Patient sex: F
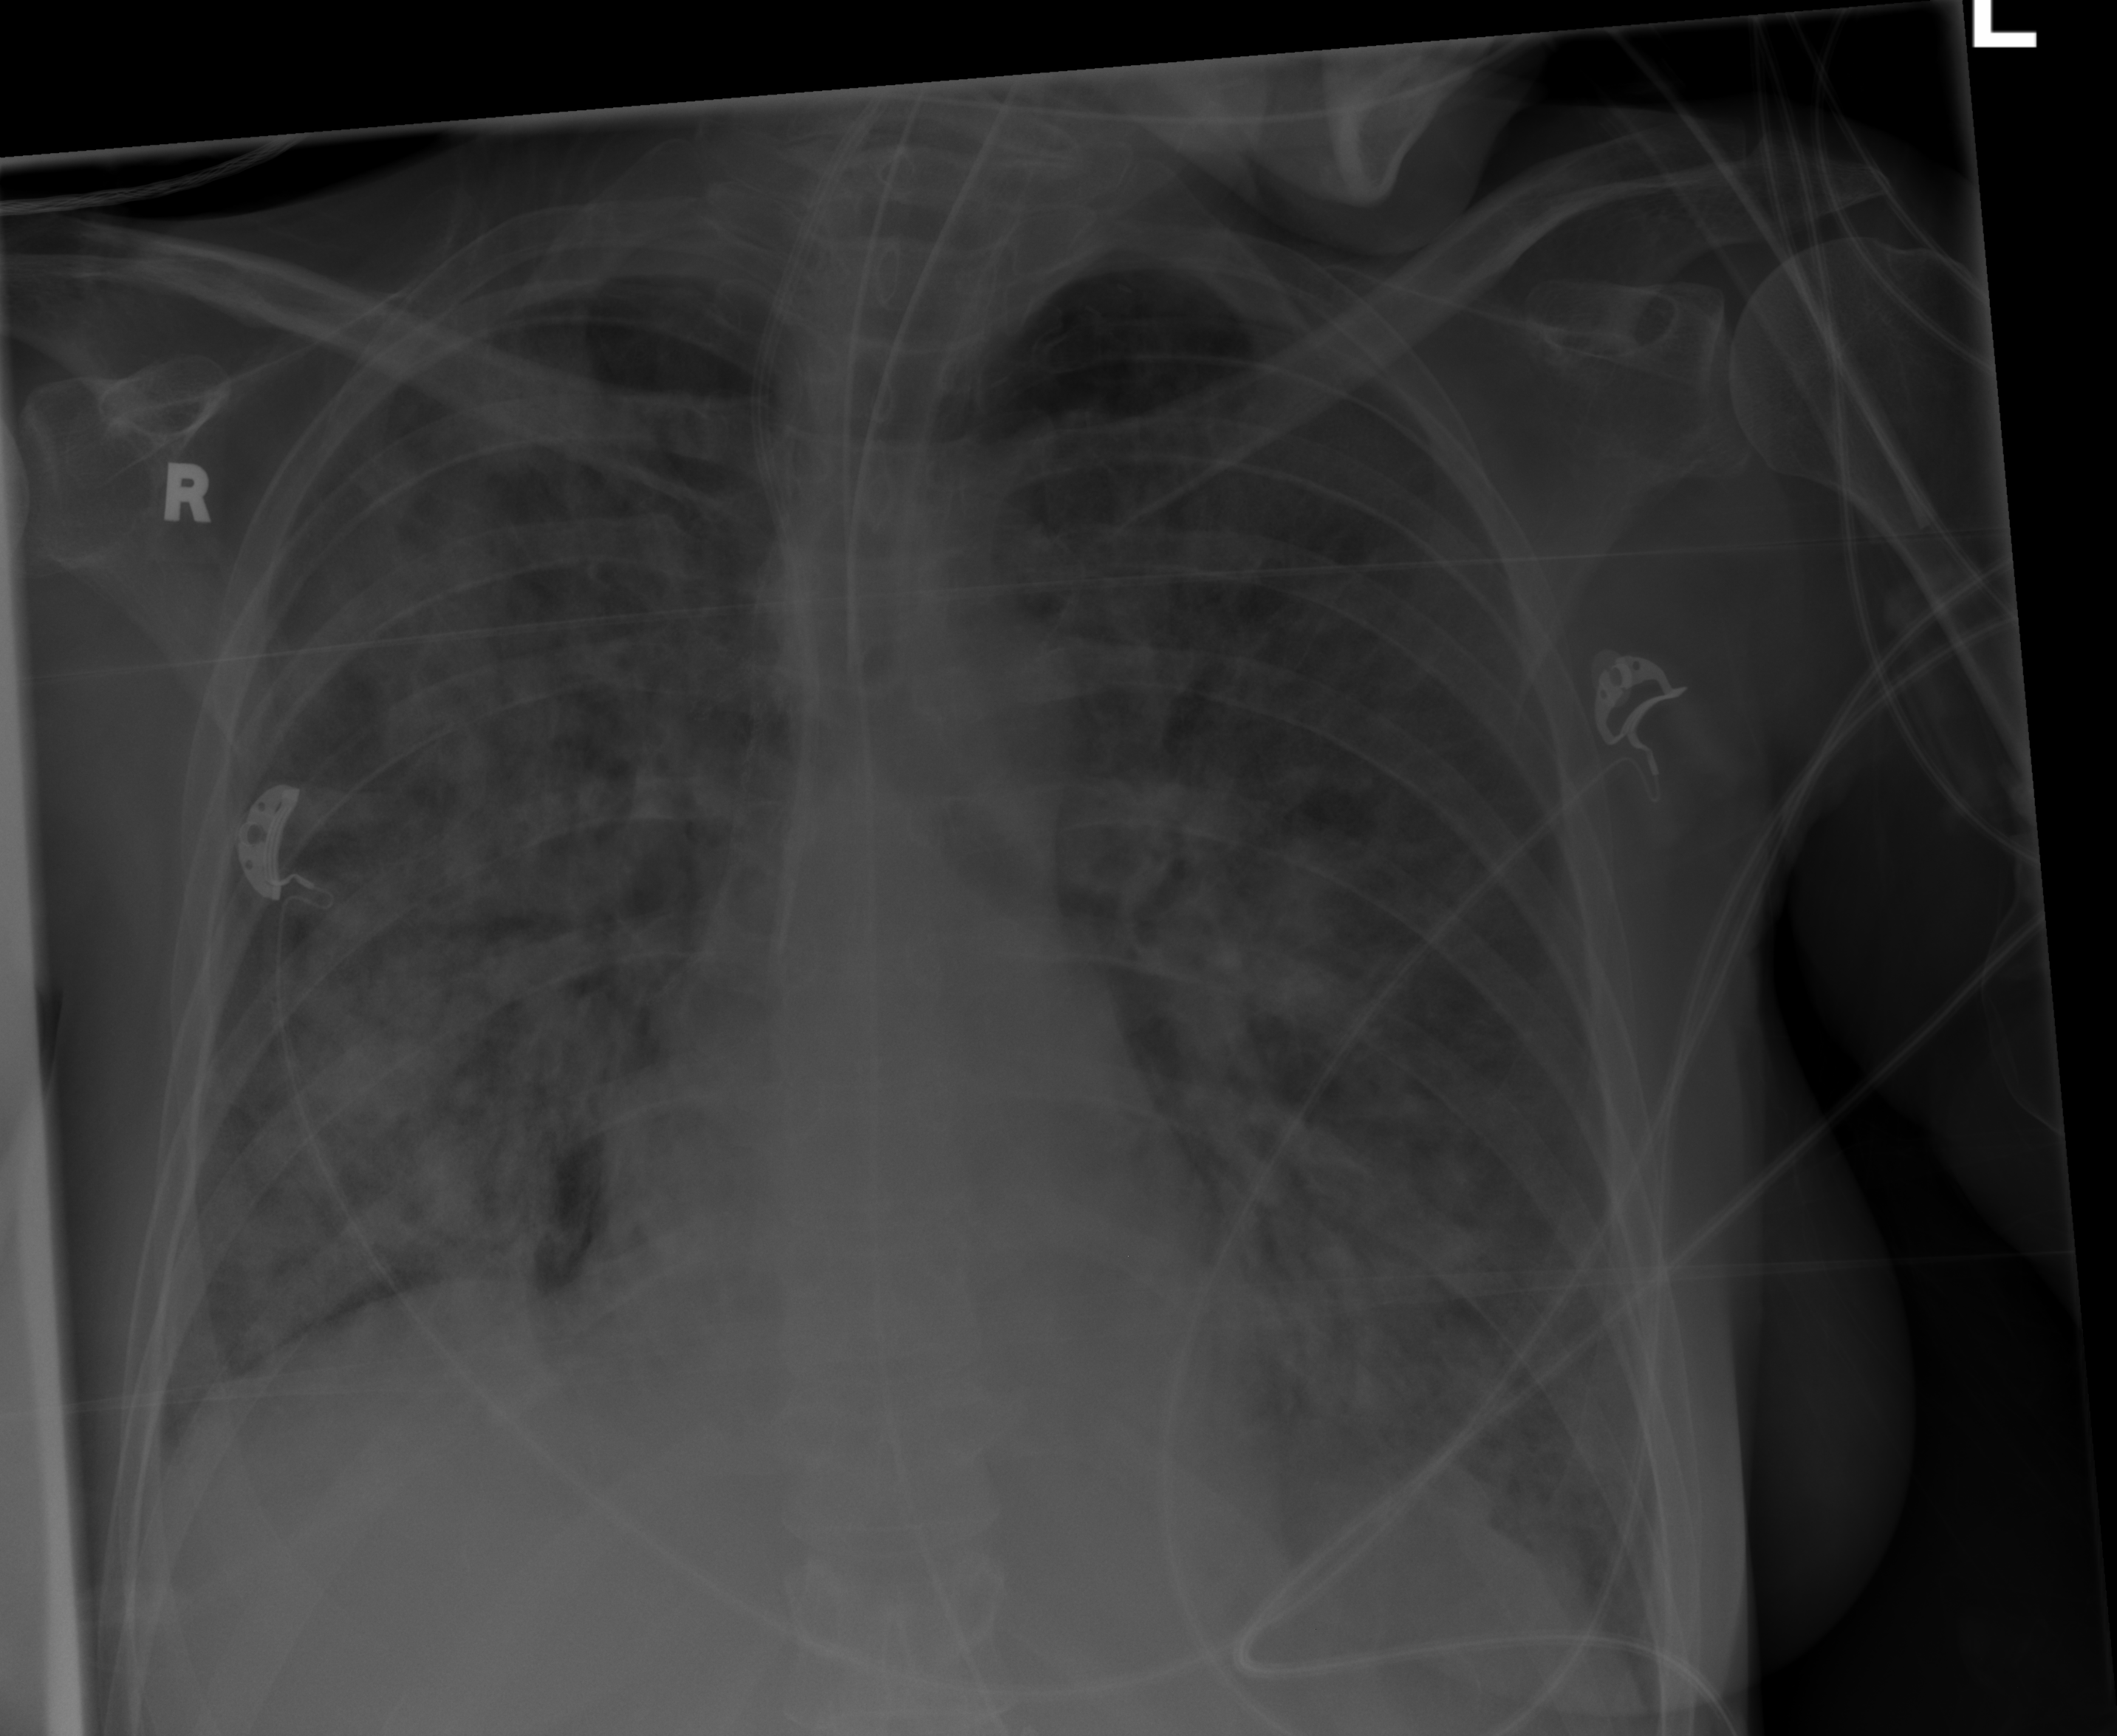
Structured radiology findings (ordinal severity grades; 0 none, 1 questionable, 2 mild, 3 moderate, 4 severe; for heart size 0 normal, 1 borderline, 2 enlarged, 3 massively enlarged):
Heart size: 0
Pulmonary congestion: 0
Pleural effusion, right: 1
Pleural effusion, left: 0
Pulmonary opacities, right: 4
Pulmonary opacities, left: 4
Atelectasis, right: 3
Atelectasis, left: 3